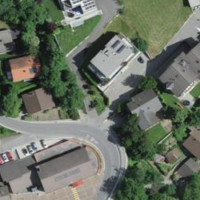
EUNIS habitat code: 54
Species observed at this site:
Galium aparine